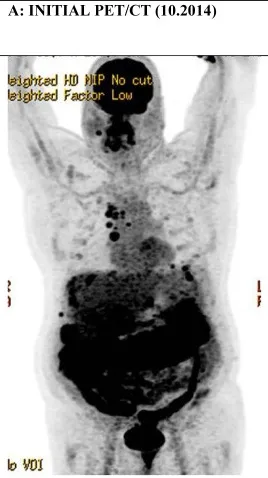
A series of PET/CT scans (Maximum Intensity Projections) in the first patient showing:. Signs of peritoneal carcinomatosis in the subdiaphragmatic space infiltrating the large omentum, and ,associated with ascites, in addition to supradiaphragmatic laterocervical, and ,mediastinal lymphadenopathies.
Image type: radiology (pet)